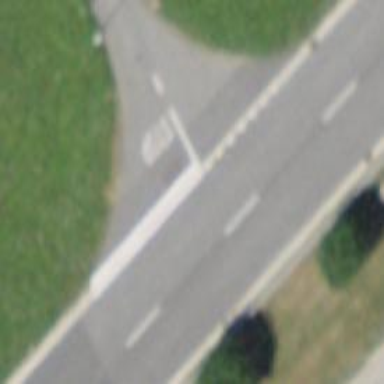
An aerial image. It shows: Road with stop sign.